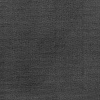
Atmospheric dust classification: dusty